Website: crate-barrel
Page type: delivery-shipping
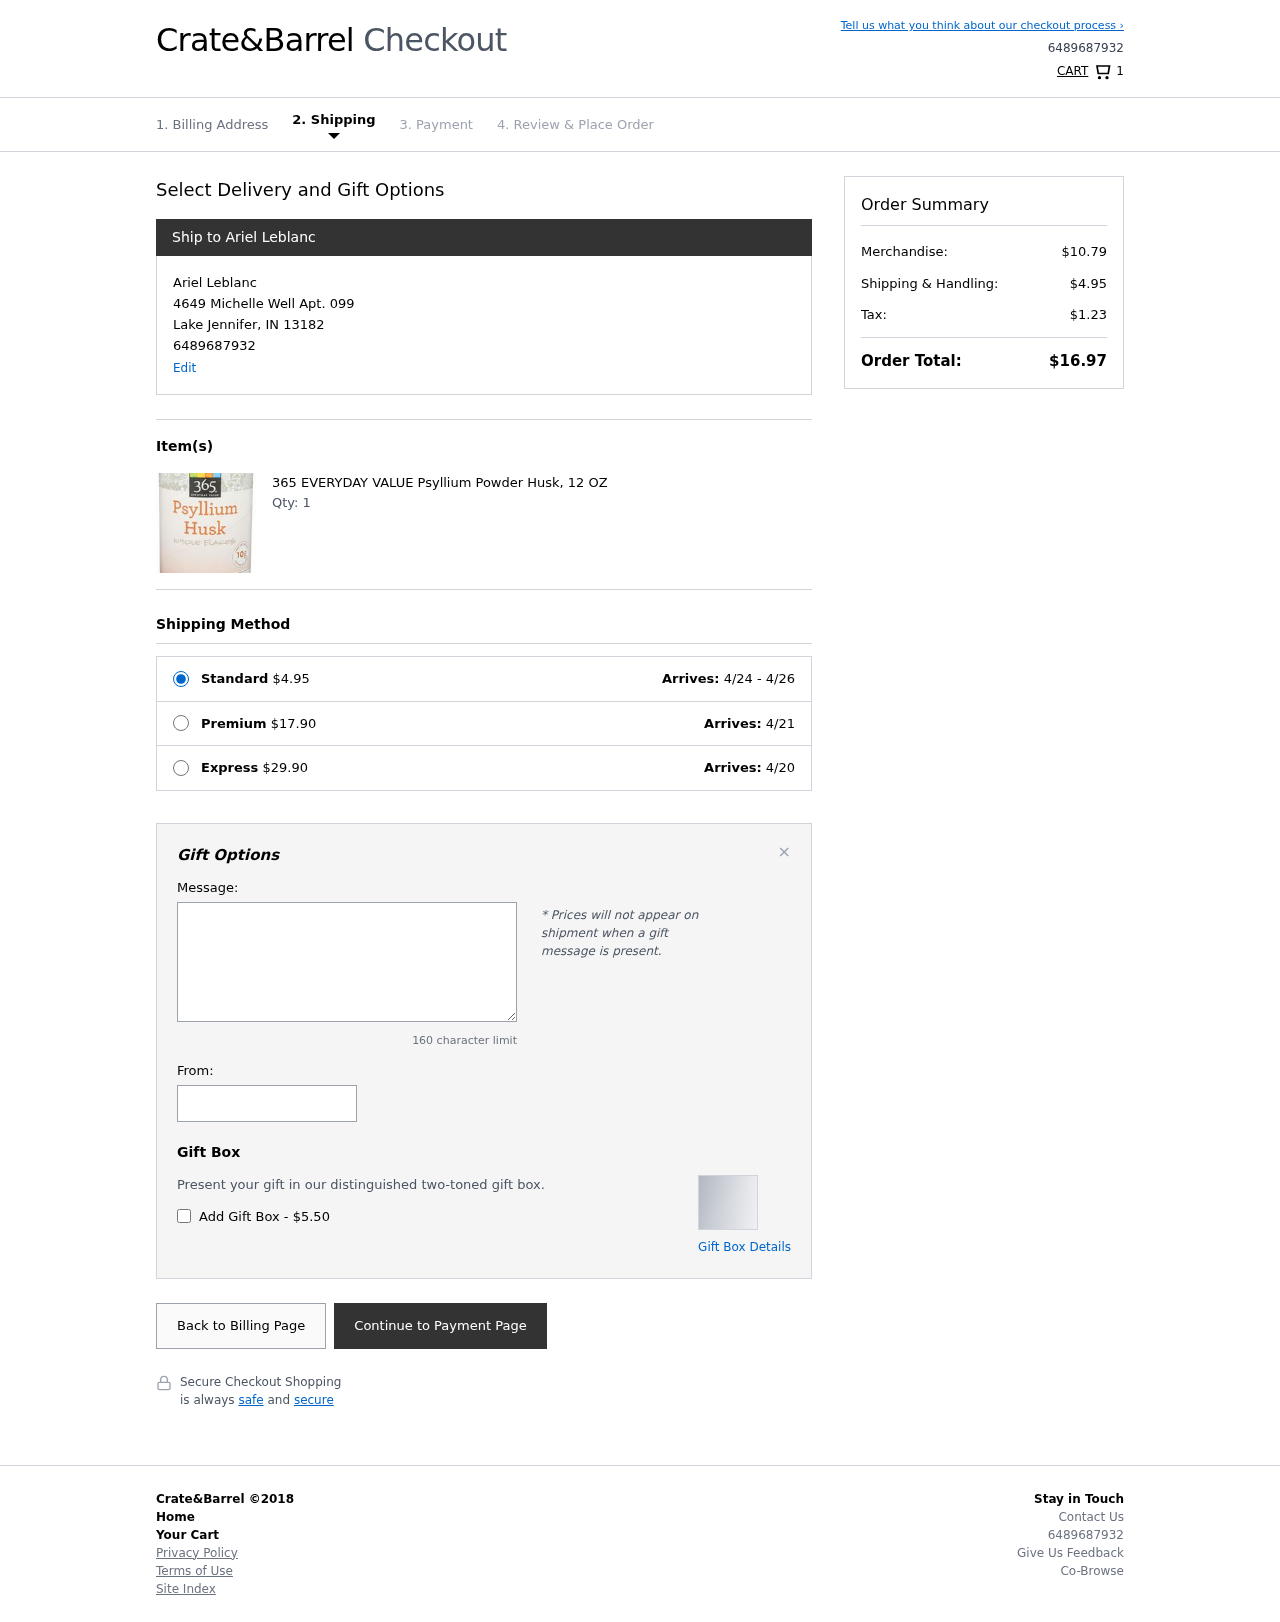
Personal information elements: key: PII_CITY
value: Lake Jennifer
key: PII_FULLNAME
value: Ariel Leblanc
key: PII_PHONE
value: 6489687932
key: PII_POSTCODE
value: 13182
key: PII_STATE_ABBR
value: IN
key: PII_STREET
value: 4649 Michelle Well Apt. 099
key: PII_FIRSTNAME
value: Ariel
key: PII_LASTNAME
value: Leblanc
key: PII_FULLNAME2
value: Ariel Leblanc
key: PII_FULLNAME3
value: Ariel Leblanc
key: PII_FIRSTNAME2
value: Ariel
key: PII_FIRSTNAME3
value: Ariel
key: PII_LASTNAME2
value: Leblanc
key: PII_LASTNAME3
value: Leblanc
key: PII_FIRSTNAME_DERIVED
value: Ariel
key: PII_LASTNAME_DERIVED
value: Leblanc
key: PII_FULLNAME_DERIVED
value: Ariel Leblanc
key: PII_NAME_FULL_DERIVED
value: Ariel Leblanc
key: PII_PHONE_LINE
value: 7932
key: PII_PHONE_SUFFIX
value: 7932
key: PII_PHONE2
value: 6489687932
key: PII_PHONE3
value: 6489687932
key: PII_PHONE_NUMERIC
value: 6489687932
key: PII_PHONE_LINE_NUMERIC
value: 7932
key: PII_PHONE_SUFFIX_NUMERIC
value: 7932
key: PII_PHONE2_NUMERIC
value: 6489687932
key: PII_PHONE3_NUMERIC
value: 6489687932
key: PII_PHONE_DIGITS
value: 6489687932
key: PII_PHONE_LAST4
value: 7932
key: PII_GIFT_MESSAGE
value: Hey Amanda! I know how much you value staying healthy, so I thought you’d appreciate this little boost for your routine. Can’t wait to hear how you enjoy it!
Product elements: key: PRODUCT1_NAME
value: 365 EVERYDAY VALUE Psyllium Powder Husk, 12 OZ
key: PRODUCT1_QUANTITY
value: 1
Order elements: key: ORDER_NUM_ITEMS
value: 1
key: ORDER_SHIPPING_COST
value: $4.95
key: ORDER_DELIVERY_DATE
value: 4/24 - 4/26
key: PREMIUM_SHIPPING_COST
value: $17.90
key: PREMIUM_DELIVERY_DATE
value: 4/21
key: EXPRESS_SHIPPING_COST
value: $29.90
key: EXPRESS_DELIVERY_DATE
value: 4/20
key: ORDER_SUBTOTAL
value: $10.79
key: ORDER_SHIPPING_COST2
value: $4.95
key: ORDER_TAX
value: $1.23
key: ORDER_TOTAL
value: $16.97